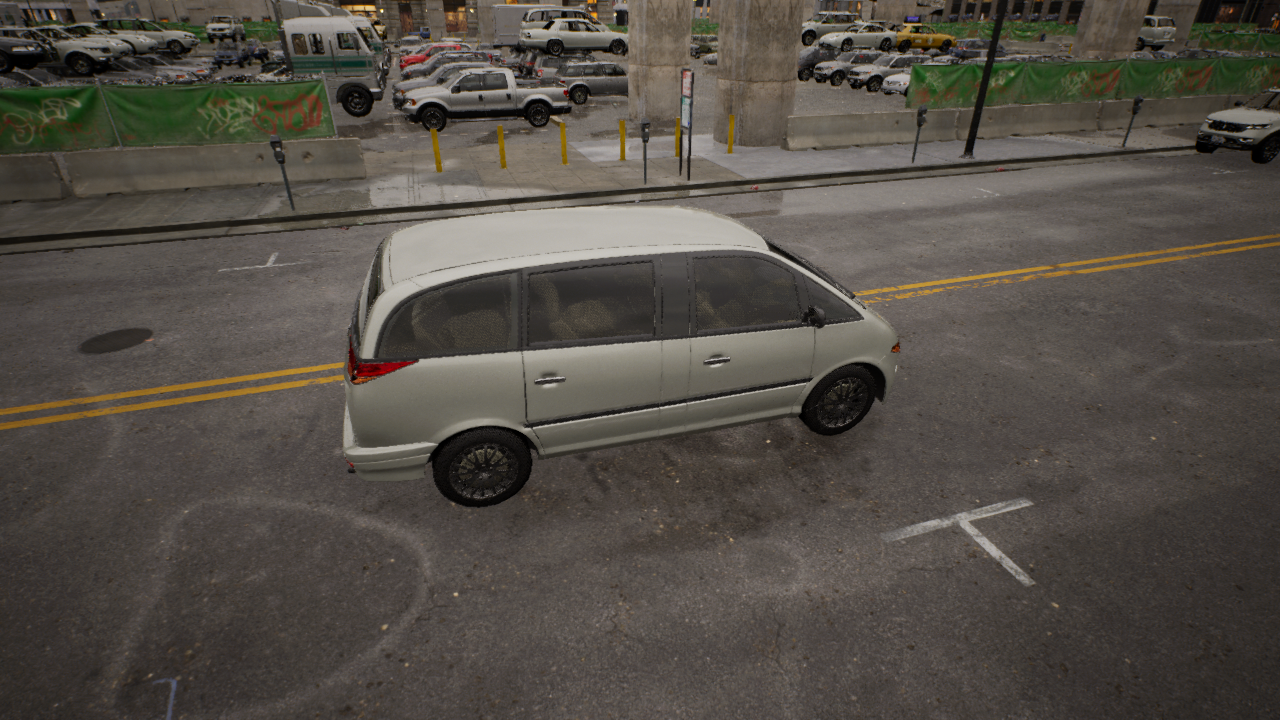
Venue: downtown
Lighting: golden hour
Vehicle rig: minivan